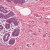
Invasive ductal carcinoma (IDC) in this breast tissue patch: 0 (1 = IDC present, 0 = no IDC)